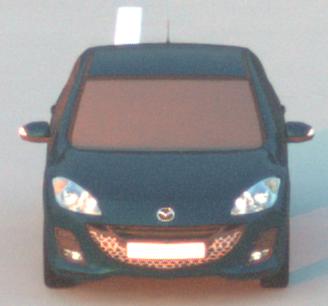
Make: Mazda
Model: 3 1.6
Detailed model: 3 (BL)
Model produced from: 2009/05
Model produced until: 2010/12
Doors: 5
Color: blue
Road condition: dry road
Daytime: sunrise or sunset
Contrast: medium contrast